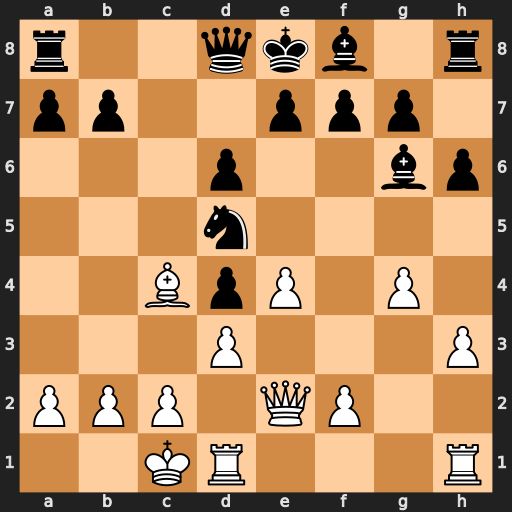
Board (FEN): r2qkb1r/pp2ppp1/3p2bp/3n4/2BpP1P1/3P3P/PPP1QP2/2KR3R
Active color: w
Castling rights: kq
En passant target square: -
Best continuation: Bb5+ Qd7 Bxd7+